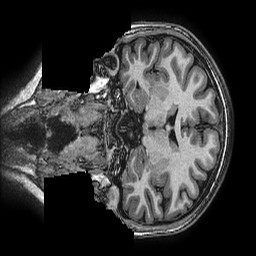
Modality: T1w
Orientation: coronal
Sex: female
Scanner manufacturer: ge
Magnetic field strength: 3 T
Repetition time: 0.0077 s
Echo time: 0.003436 s